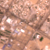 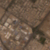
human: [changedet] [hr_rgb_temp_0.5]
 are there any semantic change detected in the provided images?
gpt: Some new buildings and different roads appear in the area.